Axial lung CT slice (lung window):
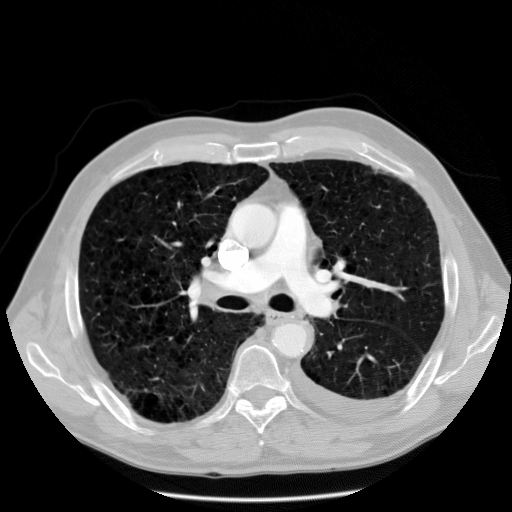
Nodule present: no